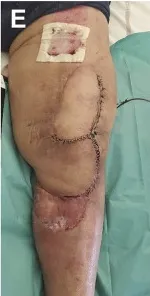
(E) Second surgery: spacer replacement, rotation flap, and STSG.
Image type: medical_photograph (skin_photograph)